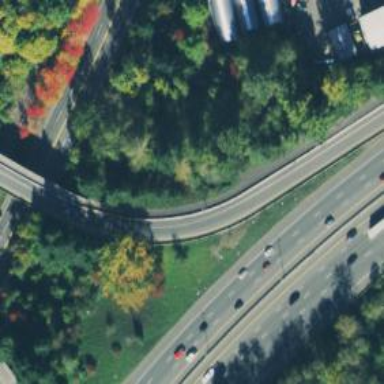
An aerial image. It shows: Motorway link.